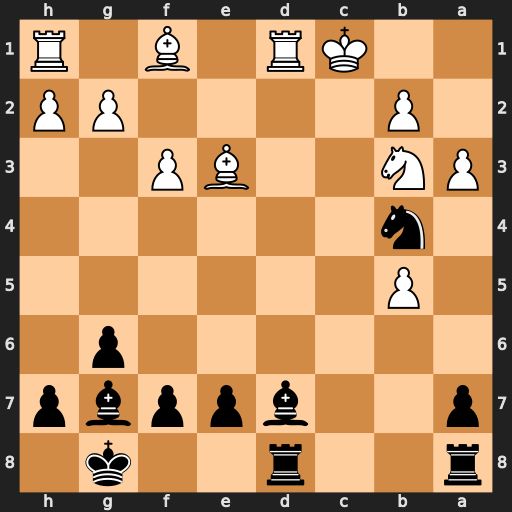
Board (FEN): r2r2k1/p2bppbp/6p1/1P6/1n6/PN2BP2/1P4PP/2KR1B1R
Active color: b
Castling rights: -
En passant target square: -
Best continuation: Rac8+ Nc5 Bh6 Bxh6 Rxc5+ Bc4 Rxc4+